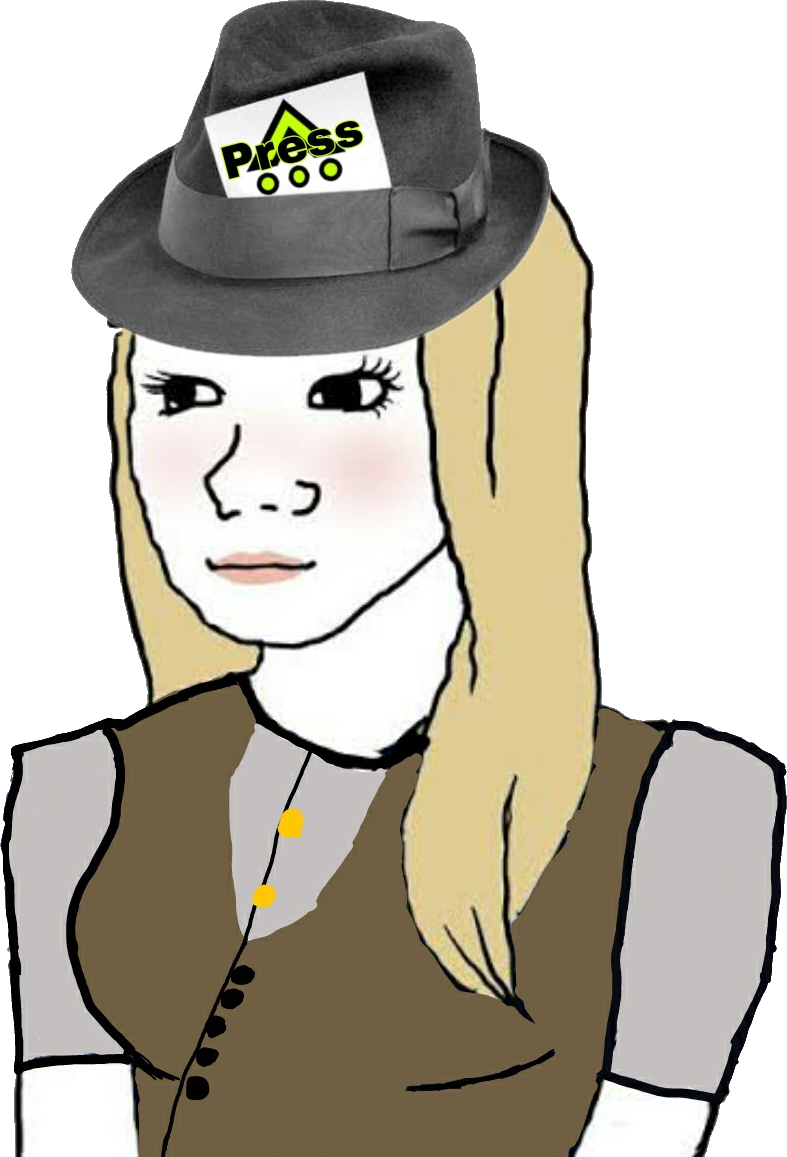
Label: 5_Trad_Wife